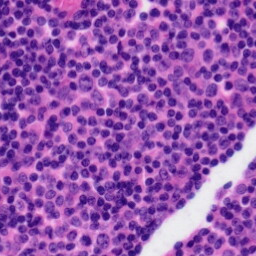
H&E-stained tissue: Tonsil